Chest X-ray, AP view. Patient: 79 years old, sex M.
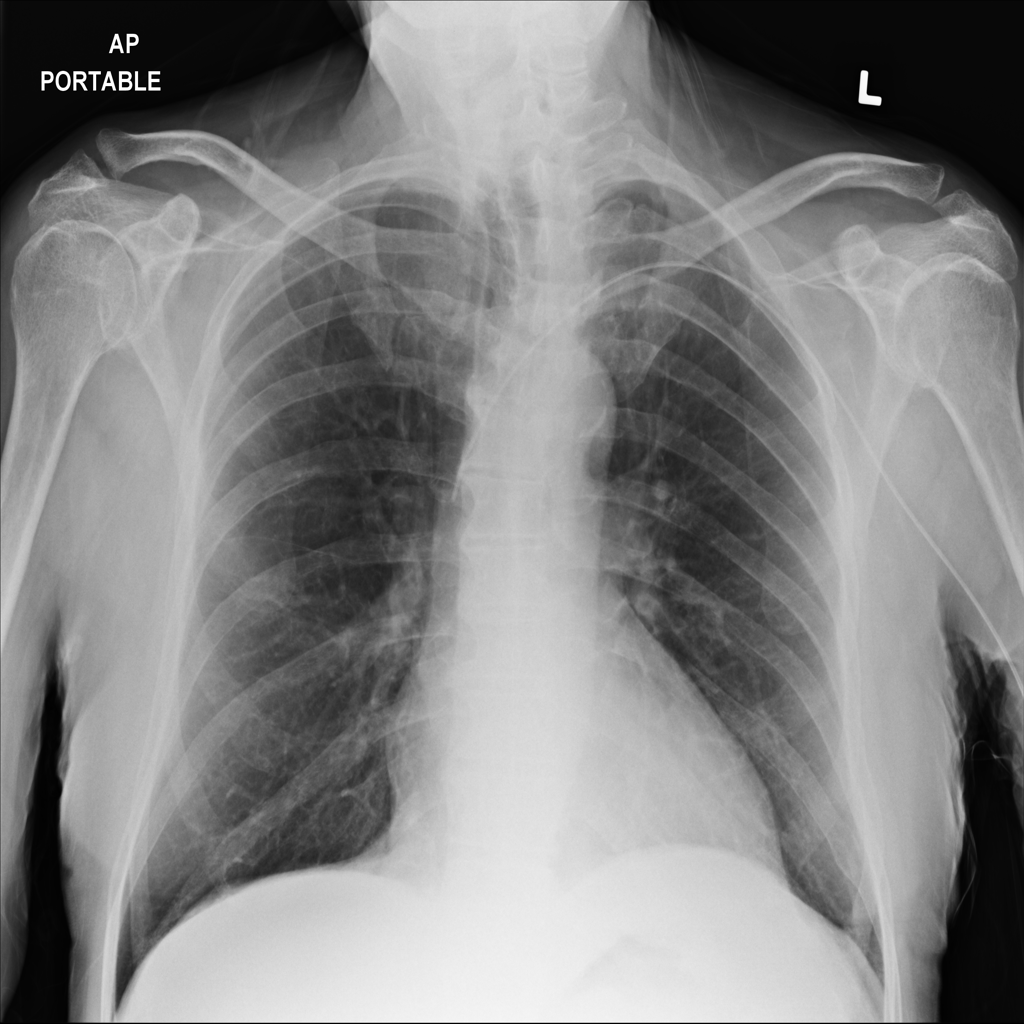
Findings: No Finding